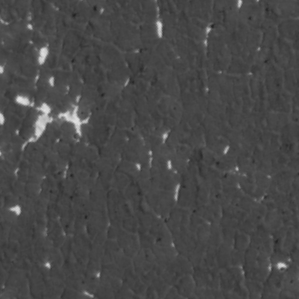
Label: frost